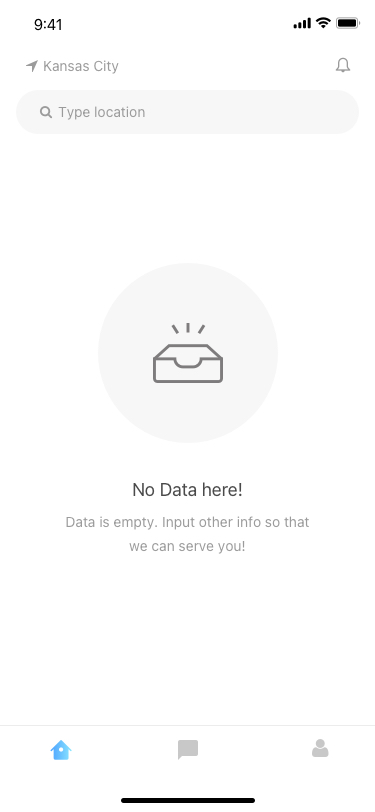
Text in this UI design:
Data is empty. Input other info so that we can serve you!
No Data here!
Type location
Kansas City